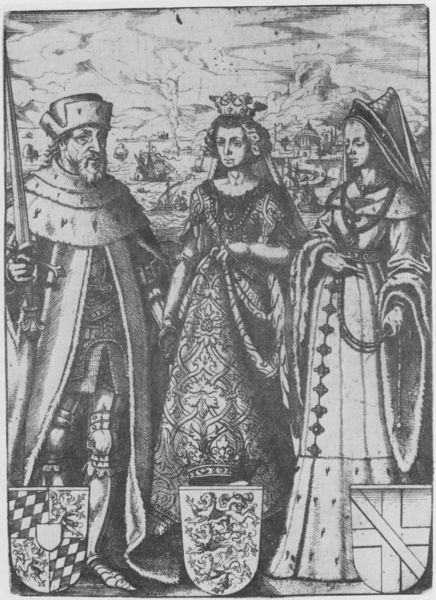
Titel: Bildnis von Ludovicus IV
Künstler: Jost Amman
Institution: (Seriendruck)
Schlagwörter: berg, dunkel, gruppe, himmel, mann, meer, umhang, weiß, wolken, frauen, landschaft, menschen, stadt, damen, frankreich, frau, grau, hell, hintergrund, hut, kleid, kleider, schmuck, schwarz, skizze, zeichnung, gürtel, haus, schleier, wolke, haube, muster, bart, falten, hermelin, pelz, rahmen, vollbart, herr, hände, portrait, porträt, gewand, mantel, reich, adel, drei, familie, gewänder, england, krone, prinzessin, renaissance, kopfbedeckung, taille, berge, kette, grafik, graphik, krieg, kaiser, könig, zofe, schild, bayern, druck, schnitt, radierung, stich, schwarzweiß, schwert, stiefel, herrscher, hauben, pracht, brokat, rüstung, wappen, karte, ehepaar, ehe, hubi, portät, mittelalter, krieger, hochzeit, königliche familie, tempel, königin, löwe, dürer, siegel, prunk, kupferstich, kaiserin, kronen, umhand, strichzeichnung, königing, vermählung, beinkleid, seriendruck, kriege, schwertt, minna, rrenaissance, jungfer, männer schwarz